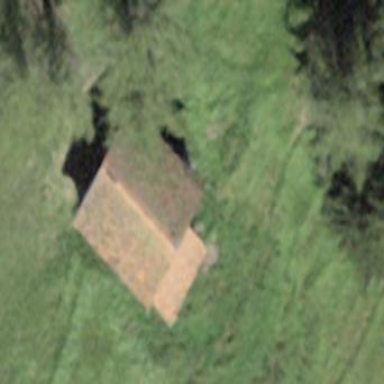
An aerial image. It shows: Farm building.